Question: Problem:
Values constantly change on db. Need to auto-reload certain elements values without reloading all page. Very similar to collective bidding pages as attached image.

A simple page Dashboard type with three columns of grid organized data.
How can I effectively reload (AJAX CALL) certain class types, content?
Since these column values change as time goes from db, they have to auto refresh on time interval.
Code Sample:
'''
<div class="autovalue">26</div>
<div class="autovalue">20</div>
<div class="autovalue">96</div>
'''
Maybe Jquery has a method.
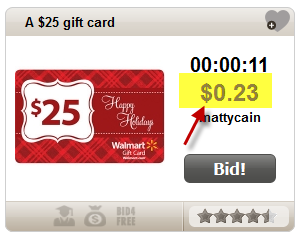
Answer: Set an interval function, i did this example using jQuery.
'''
var intervalID = setInterval(function(){
$('.refreshClass').each(function(){
$(this).load(this.href);
})
}, 900);
'''
In my example '<a href="url-to-get.php" class="refresh"></a>' will request the href attribute every 900ms and update the innerHtml.
For a better performance you can cache your selectors and use id instead of classes. :)